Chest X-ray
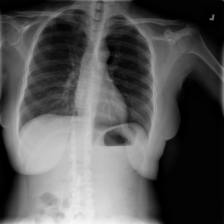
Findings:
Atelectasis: negative
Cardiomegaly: negative
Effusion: negative
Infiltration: negative
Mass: negative
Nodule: negative
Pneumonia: negative
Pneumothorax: negative
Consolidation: negative
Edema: negative
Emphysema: negative
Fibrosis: negative
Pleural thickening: negative
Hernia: negative